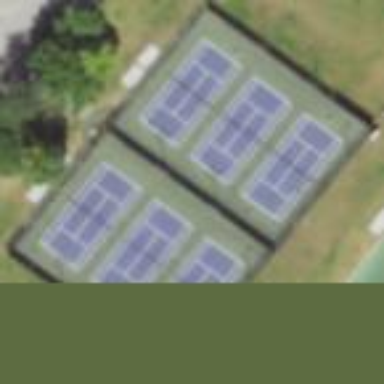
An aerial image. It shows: Tennis court on the leisure land pitch.